Interaction volume radius: 5 \u00c5
Interaction volume height: 45 \u00c5
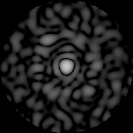
Disorder parameter: 0.8378